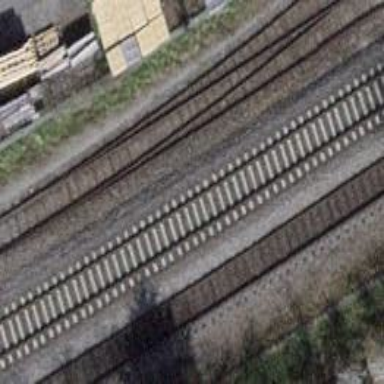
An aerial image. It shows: Railway switch.